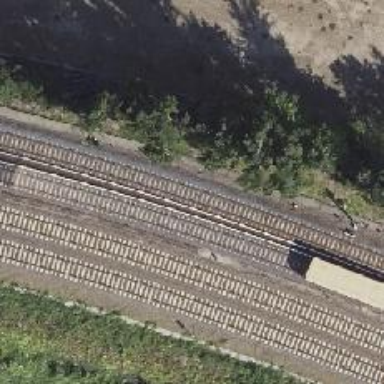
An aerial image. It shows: Railway signal.